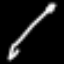
Label: pencil